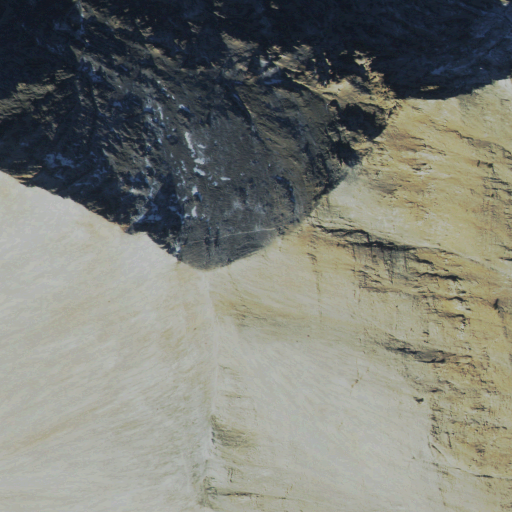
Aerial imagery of mountain in Idaho named Washington Peak containing grassland, snow, barren land, and evergreen forest